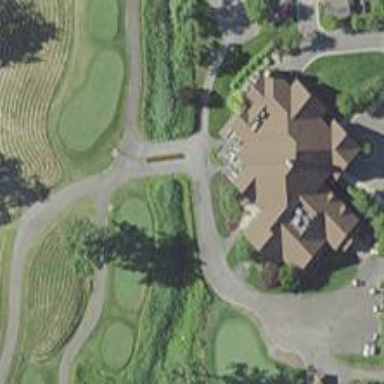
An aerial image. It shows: Path for golf carts.